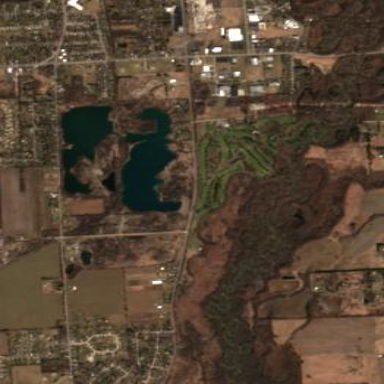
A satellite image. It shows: Golf course.